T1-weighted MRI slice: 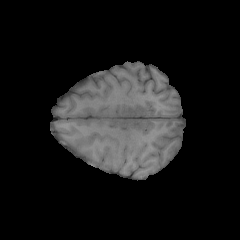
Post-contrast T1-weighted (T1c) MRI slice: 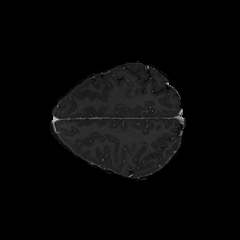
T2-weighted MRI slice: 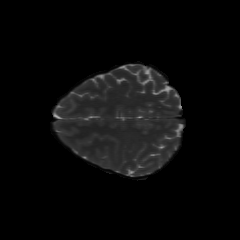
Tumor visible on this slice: no